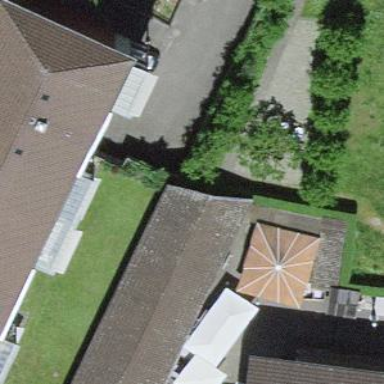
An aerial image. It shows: Group of garages.